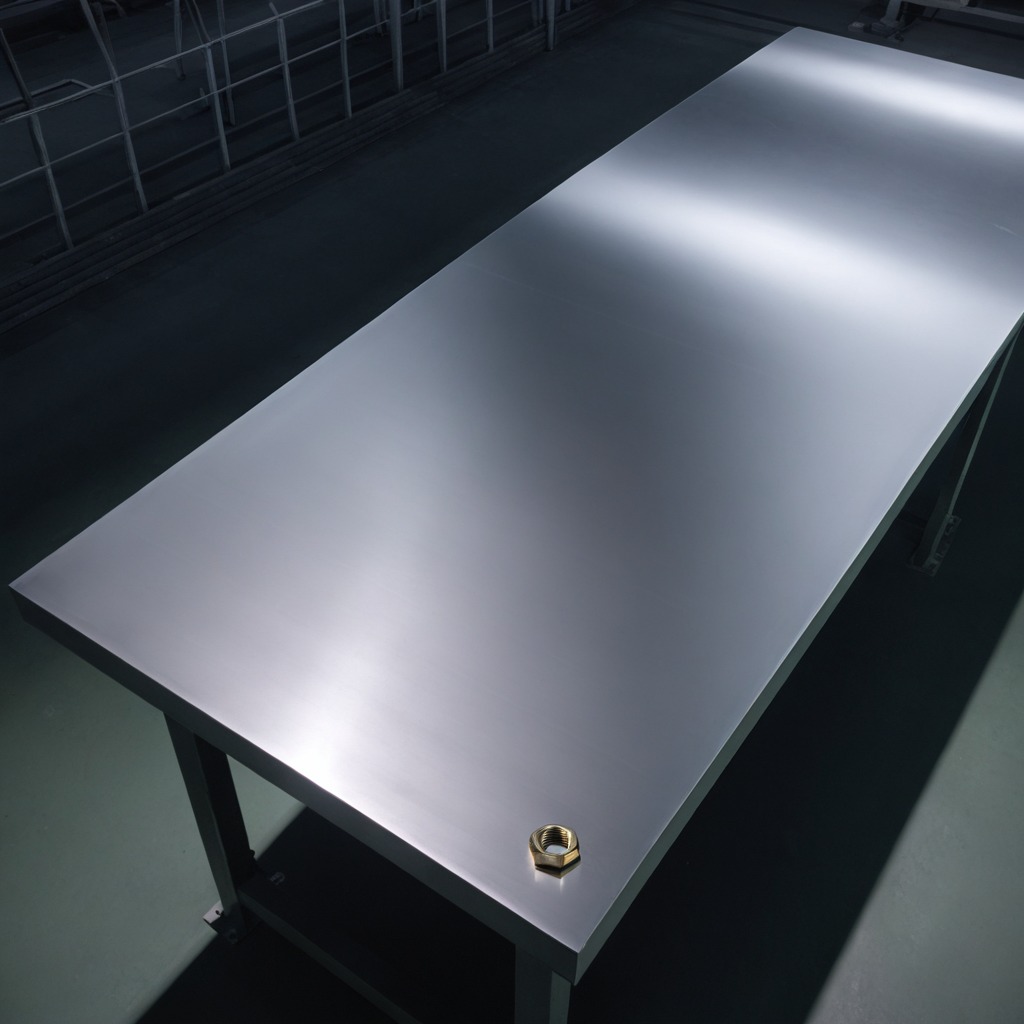
A metal nut is lying on a clean empty table in the evening.